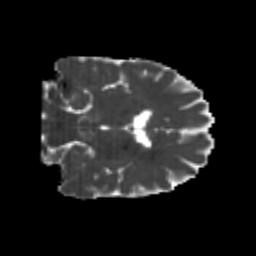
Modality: MD
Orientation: coronal
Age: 26
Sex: female
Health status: healthy
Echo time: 0.074 s